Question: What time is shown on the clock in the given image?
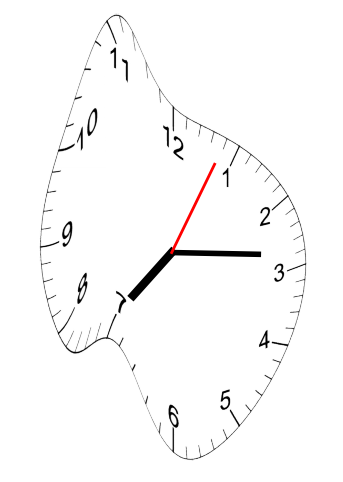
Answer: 07:14:04